Question: I have a SharePoint list with 5 options (questions). Each option has a dropdown with values 1-6. The user (employee of a company) needs to select an option, then select a value from the dropdown and hit Submit. The selected value is unique. In other words, if the user selects the value 1 for the first option, that value cannot be chosen again. Here's an example form -
'''
Category Rank
------------------------------
1. Work/Life Balance 4
2. Compensation 2
3. Commute 3
4. Work 1
5. Development 5
'''
After filling the form, the data looks likes this on the Sharepoint list -
'''
Employee Manager Work/Life Compensation Commute Work Development
--------------------------------------------------------------------------------
1. Employee 1 Manager 1 2 4 3 1 5
2. Employee 2 Manager 3 1 3 4 5 2
3. Employee 3 Manager 1 5 4 2 3 1
4. Employee 4 Manager 2 4 1 5 2 3
'''
I'm able to get the Y-axis (for Rank) on the report just fine. The X-axis needs to display each category grouped by each Manager. Here's a sample of how I want it to look like -

Each colored bar on the X-axis is a Manager. This is my first time with SSRS (2012) and I'm just not sure how to accomplish this. If this is not possible, will moving the data to a SQL table in a different layout help? Any help is greatly appreciated.
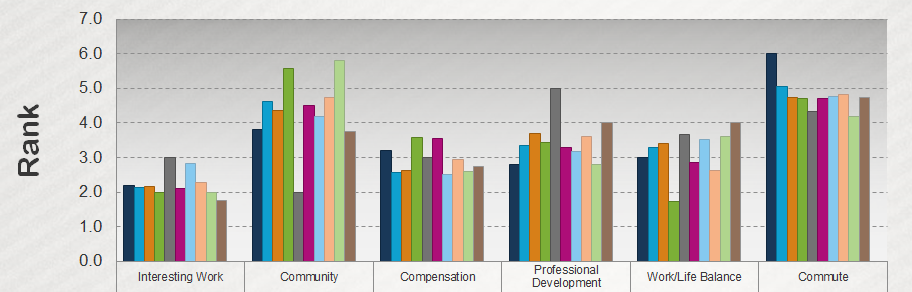
Answer: You could aggregate each employee's response into an average in your dataset (I'm assuming you know how to do this):
'''
Averages (just pretend)
Manager Work/Life Compensation Commute Work Development
--------------------------------------------------------------------------------
1. Manager1 2 4 3 1 5
2. Manager3 1 3 4 5 2
3. Manager2 4 1 5 2 3
'''
Then you can use the categories as you have, with the manager as the series field. Pretty sure that should achieve what you're looking for.